Question: I have an app with a 'SplitViewController'. The 'MasterViewController' is a 'UITableViewController'. And the 'DetailViewController' is a 'UIViewController' with a 'MapView'.

I'm calling an API to get a list of events. In the tableView, I want to display the names and the addresses of the events. And in the mapView, I want to mark the locations of those events.
I have a class called 'DataLoader' in which I call the API, parse the JSON object and create 'Event' objects and put them in an array successfully.
'''
import Foundation
import SwiftyJSON
@objc protocol DataLoaderDelegate {
func eventDataReceived(items: [Event]?, error: NSError?)
}
public class DataLoader {
private let api = ApiClient()
var delegate: DataLoaderDelegate?
init() { }
public func fetchEvents() {
api.getEvents({ (data) -> Void in
let json = JSON(data)
self.processEventData(json["data"])
}, failure: { (error) -> Void in
println("Error fetching events: \(error?.localizedDescription)")
self.delegate?.eventDataReceived(nil, error: error)
})
}
private func processEventData(data: JSON) {
var events = [Event]()
if let eventsArray = data.array {
for eventObj in eventsArray {
let event = Event(
id: eventObj["id"].int!,
type: EventType(rawValue: eventObj["type"].int!)!,
location: eventObj["location"].string!,
status: EventStatus(rawValue: eventObj["status"].int!)!
)
event.allDay = eventObj["allDay"].int!
event.title = eventObj["title"].string
event.description = eventObj["description"].string
event.latitude = eventObj["lat"].double
event.longitude = eventObj["lng"].double
event.startDate = NSDate(string: eventObj["start"].string!)
event.endDate = NSDate(string: eventObj["end"].string!)
event.createdAtDate = NSDate(string: eventObj["created_at"].string!)
event.updatedAtDate = NSDate(string: eventObj["updated_at"].string!)
event.creatorEmail = eventObj["creatorEmail"].string
event.organizerEmail = eventObj["organizerEmail"].string
event.googleCalendarId = eventObj["google_cal_id"].string!
event.googleEventId = eventObj["google_event_id"].string!
event.htmlLink = eventObj["htmlLink"].string!
events.append(event)
}
// Order the events by the startDate value
events.sort({ $0.startDate!.timeIntervalSince1970 < $1.startDate!.timeIntervalSince1970 })
self.delegate?.eventDataReceived(events, error: nil)
}
}
}
'''
I have a delegate called 'DataLoaderDelegate' with a method called 'func eventDataReceived(items: [Event]?, error: NSError?)' which is called after all the event objects are inserted into an array so I can pass it through that method.
I need this method implemented in both the 'ListViewController' where I populate the tableView and 'MapViewController' where I populate the mapView. So I have implemented the 'eventDataReceived' delegate method in both view controllers in order to get the events objects.
'''
import UIKit
class ListViewController: UITableViewController, DataLoaderDelegate {
let loader = DataLoader()
private var events = [Event]()
override func viewDidLoad() {
super.viewDidLoad()
loader.delegate = self
loader.fetchEvents()
}
// MARK: - Table view data source
override func tableView(tableView: UITableView, numberOfRowsInSection section: Int) -> Int {
return events.count
}
override func tableView(tableView: UITableView, cellForRowAtIndexPath indexPath: NSIndexPath) -> UITableViewCell {
let cell = tableView.dequeueReusableCellWithIdentifier("Cell", forIndexPath: indexPath) as! UITableViewCell
let event = events[indexPath.row]
cell.textLabel?.text = event.title
cell.detailTextLabel?.text = event.location
return cell
}
// MARK: - DataLoaderDelegate
func eventDataReceived(items: [Event]?, error: NSError?) {
println("ListViewController got \(items?.count) events")
if let events = items {
self.events = events
tableView.reloadData()
}
}
}
'''
'''
import UIKit
class MapViewController: UIViewController, DataLoaderDelegate {
let loader = DataLoader()
override func viewDidLoad() {
super.viewDidLoad()
loader.delegate = self
}
// MARK: - DataLoaderDelegate
func eventDataReceived(items: [Event]?, error: NSError?) {
println("MapViewController got \(items?.count) events")
}
}
'''
But here's the problem. Only the implementation in the 'ListViewController' gets executed. I think the reason is I create a new instance of 'DataLoader' class in the 'MapViewController'.
What should I do to have one instance of 'DataLoader' across the entire application and receive its delegate method calls from all view controllers?
I've uploaded a demo project to my <URL> if you need to run it to get a better idea.
Thanks.
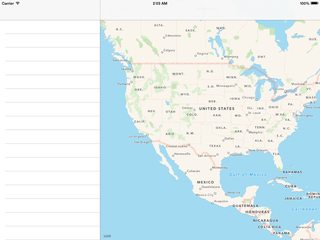
Answer: This is a best-practice case for a <URL>
Your DataLoader should implement a static let holding the reference to the same object of self.
'''
static let sharedInstance = DataLoader()
'''
When you want the reference to constantly the same singleton-object. Call it with 'DataLoader.sharedInstance'
Make sure to always use .sharedInstance then and do not forget to wipe any calls of the standard initializer of the class, because it will still make new instances unless you block this behavior programmatically.
Only inserting the singleton constant (shown above) will NOT make DataLoader class always return the singleton instance. The existing initializer calls like:
'''
var myDataLoader = DataLoader()
'''
will still instanciate a new object, everytime they are called. The singleton instance is reached with:
'''
var mySingletonDataLoader = DataLoader.sharedInstance
'''
You could change your standard (non singleton) initializers like:
'''
init() {
NSLog("No instances allowed, please use .sharedInstance for a singleton")
}
'''
The singleton is only one piece to solve the whole problem. The used delegate-pattern works great for sending information from one object to another and therefore delegating the work.
The problem from the questioner needs another broadcasting mechanism from one object to many other object. Therefore he decided to implement the <URL>